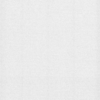
Label: dusty